Interaction volume radius: 5 \u00c5
Interaction volume height: 20 \u00c5
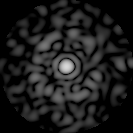
Disorder parameter: 0.8419